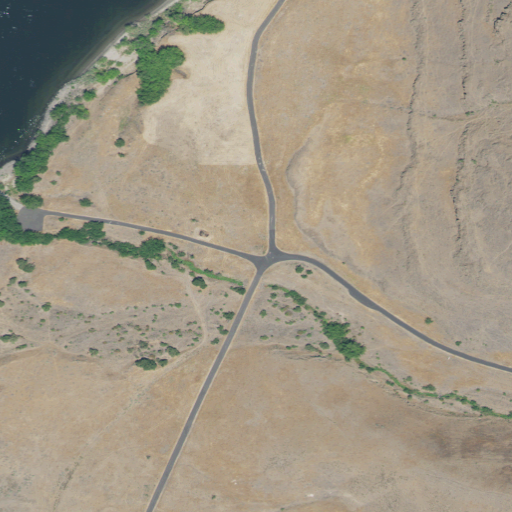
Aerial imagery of valley in Idaho named Tenmile Canyon containing grassland, shrub, open water, and evergreen forest